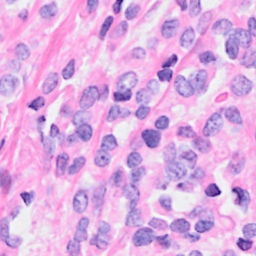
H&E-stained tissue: Breast